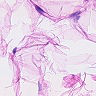
Metastatic tissue present: no